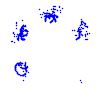
Particle: pion